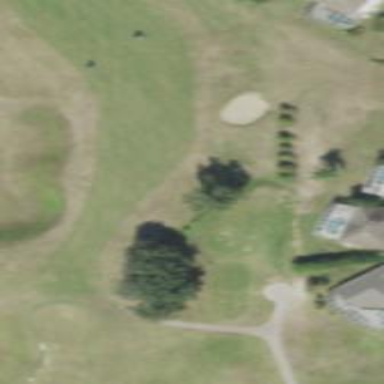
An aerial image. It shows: Scenic golf fairway.